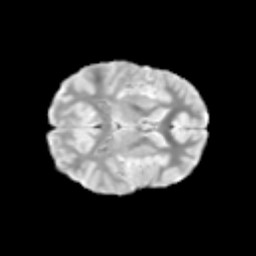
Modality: T2w
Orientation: axial
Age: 9
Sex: female
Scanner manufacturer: siemens
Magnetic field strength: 3 T
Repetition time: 3.8 s
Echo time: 0.07 s